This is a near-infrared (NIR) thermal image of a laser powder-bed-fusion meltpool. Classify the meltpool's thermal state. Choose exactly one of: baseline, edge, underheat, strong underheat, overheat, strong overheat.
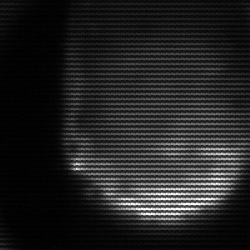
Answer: edge